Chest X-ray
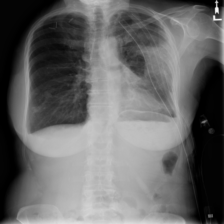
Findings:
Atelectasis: negative
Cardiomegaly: negative
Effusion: negative
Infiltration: negative
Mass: negative
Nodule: negative
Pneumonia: negative
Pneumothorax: negative
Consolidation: negative
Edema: negative
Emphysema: negative
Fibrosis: negative
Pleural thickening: negative
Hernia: negative